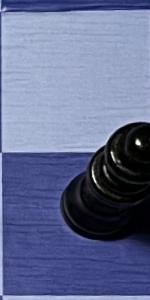
Label: Queen_Black